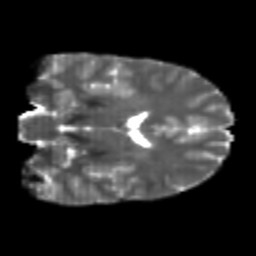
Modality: T2w
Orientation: coronal
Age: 22
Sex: male
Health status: healthy
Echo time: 0.074 s